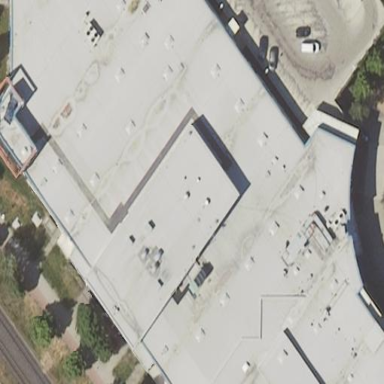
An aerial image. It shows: Retail building that is part of mall.